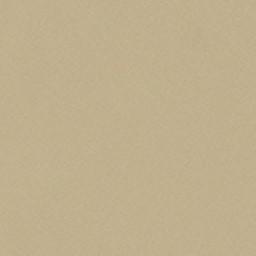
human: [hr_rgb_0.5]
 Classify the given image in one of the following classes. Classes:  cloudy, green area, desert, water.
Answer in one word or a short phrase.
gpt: desert